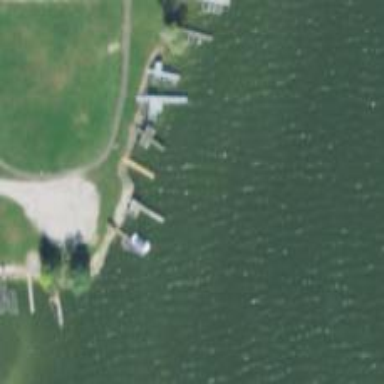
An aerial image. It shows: Man-made pier.